Field crop: maize
Growth stage: 2
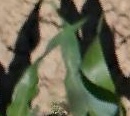
Species: maize